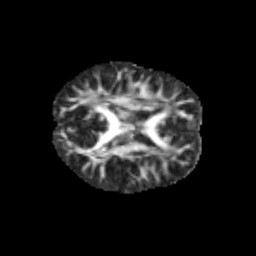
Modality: FA
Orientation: axial
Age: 10
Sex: male
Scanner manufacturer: siemens
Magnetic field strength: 3 T
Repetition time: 3.8 s
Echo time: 0.07 s